Question: I have an Excel sheet with the 'Microsoft date time picker control'.
The content in the control, by default, when the sheet initializes is the current date.
I wish to display some text in the control when the control is first initialized...something like "Please select a date".
Can this be done? If yes, how? Do we use a macro? Can we modify a property through code?

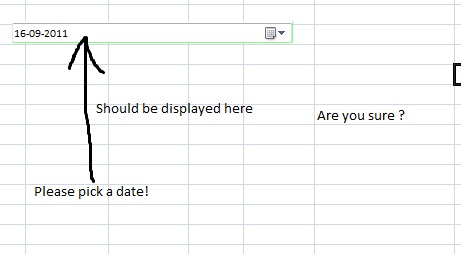
Answer: No, it's not possible (and not advisable). The 'Value' property is of type date-time.